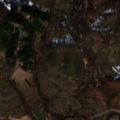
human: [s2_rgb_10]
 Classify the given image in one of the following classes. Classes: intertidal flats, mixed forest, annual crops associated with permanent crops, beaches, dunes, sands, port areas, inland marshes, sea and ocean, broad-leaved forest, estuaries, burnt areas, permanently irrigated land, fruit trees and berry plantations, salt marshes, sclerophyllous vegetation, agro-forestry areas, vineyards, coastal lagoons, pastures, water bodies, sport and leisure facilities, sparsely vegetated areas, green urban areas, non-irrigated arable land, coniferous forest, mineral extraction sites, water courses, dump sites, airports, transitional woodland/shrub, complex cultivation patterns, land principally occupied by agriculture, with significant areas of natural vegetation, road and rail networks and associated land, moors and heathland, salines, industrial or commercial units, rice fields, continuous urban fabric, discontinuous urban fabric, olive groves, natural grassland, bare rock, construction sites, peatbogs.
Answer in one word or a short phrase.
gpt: land principally occupied by agriculture, with significant areas of natural vegetation, broad-leaved forest